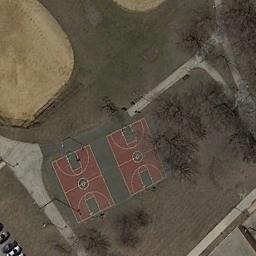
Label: basketball_court